Aerial crown-view tile of a tropical tree (Barro Colorado Island, Panama), acquired 20240716:
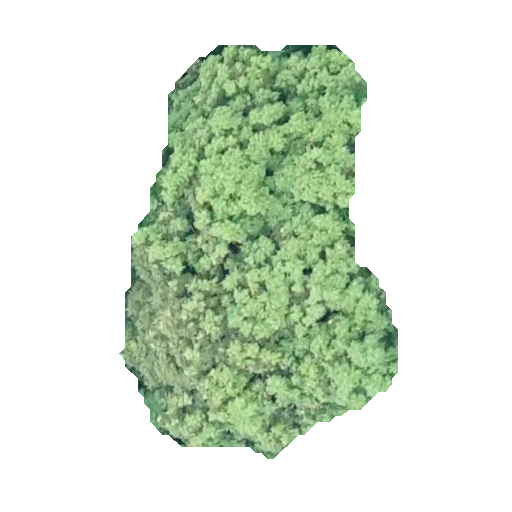
Species: Tachigali panamensis
GBIF accepted scientific name: Tachigali panamensis
Crown area: 132.037 m²